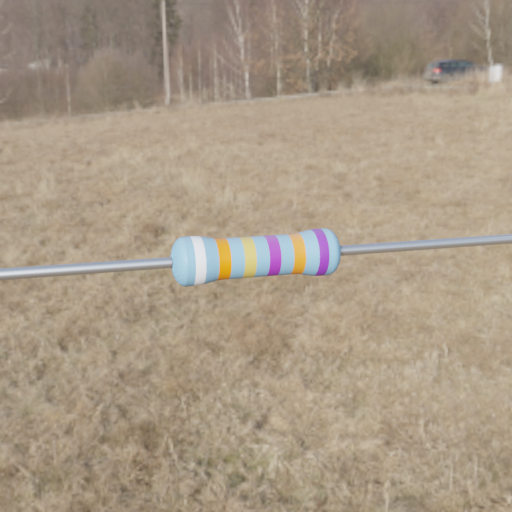
Resistor colour bands (in order): white, orange, gold, violet, orange, violet